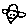
Label: bird